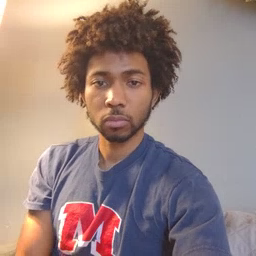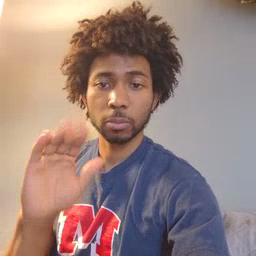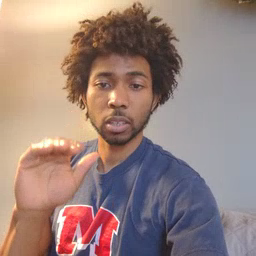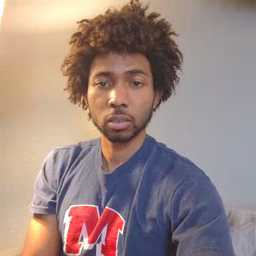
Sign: bye